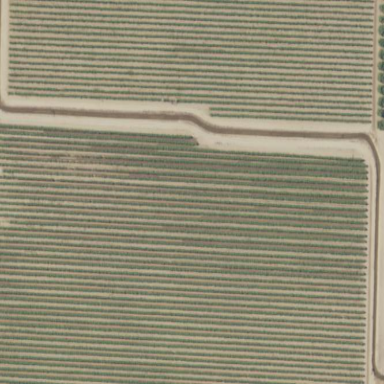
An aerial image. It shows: Beautiful vineyard in the countryside.